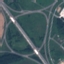
Land use / land cover class: Highway